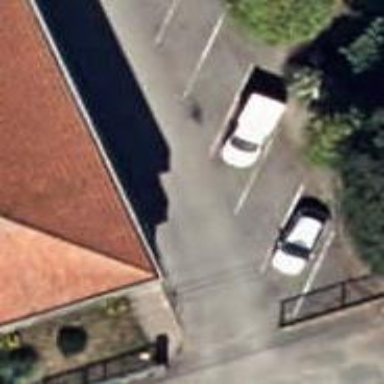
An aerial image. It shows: Shop that sells cars.